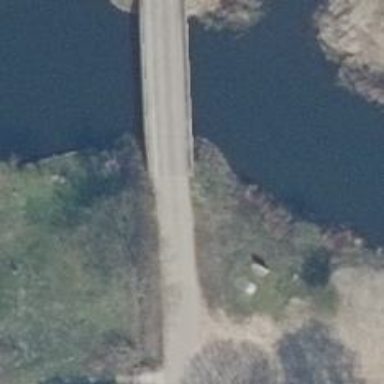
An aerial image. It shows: Residential road with paved surface crossing over bridge. The track is of grade2 quality.